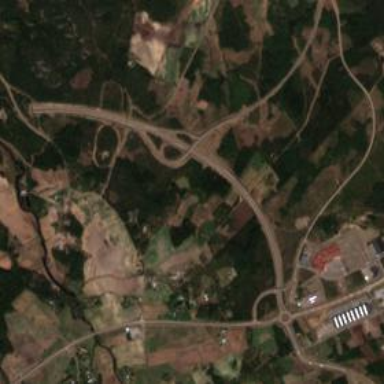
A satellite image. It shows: Motorway junction.